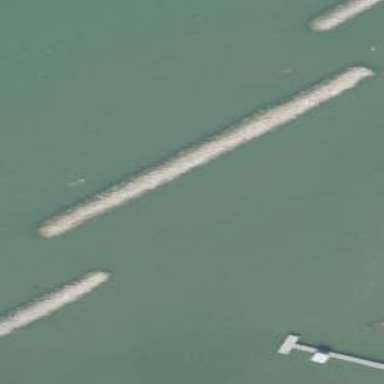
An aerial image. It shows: Breakwater structure.